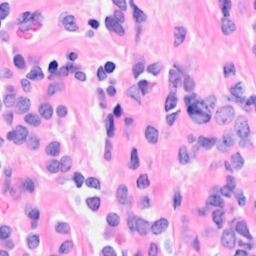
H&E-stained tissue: Breast